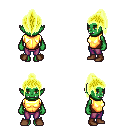
a pixel art fantasy rpg character, female body template, orc, green skin, gold chest armor, magenta pants, gold long topknot hairstyle, brown shoes, four views (front, back, left, right), 2x2 character sprite sheet, small pixel art, hard edges, no anti-aliasing